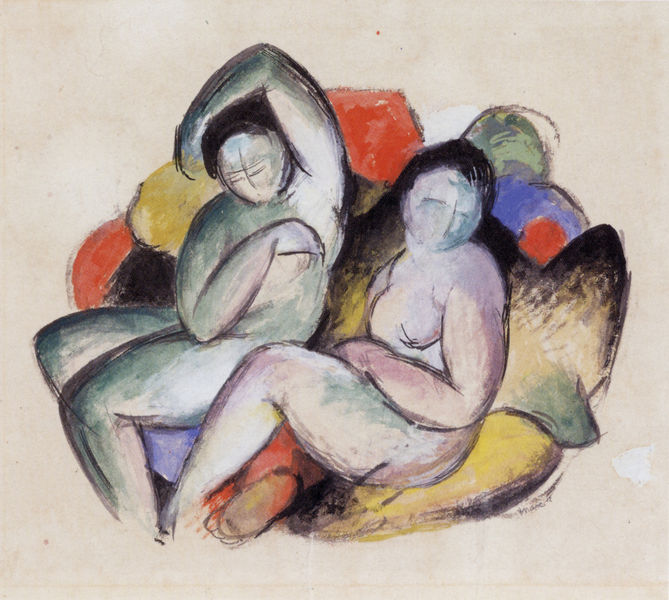
Titel: Zwei weibliche Akte
Künstler: Franz Marc
Institution: (Privatbesitz)
Schlagwörter: akt, blau, fuß, gemälde, körper, nackt, weiß, akte, aquarell, frauen, gelb, grün, kubismus, menschen, sitzen, braun, brust, bunt, damen, frau, grau, haar, kreide, köpfe, schwarz, skizze, zeichnung, rot, expressionismus, gesichter, arm, arme, haare, pose, sitzend, paar, personen, rosa, kinder, rund, beine, bewegen, sofa, liegen, zwei, haltung, studie, abstrakt, farben, modern, farbe, formen, lila, füsse, kissen, dick, weiblich, nackte, couch, ellenbogen, knie, geschwister, kurven, expressionistisch, kohle, form, mollig, franz, gestalten, entspannt, geometrisch, caoch, graugrün, fusssohle, sohle, müde, gesichtslos, matisse, kratzen, räkeln, franz marc, marc, expressionisms, srme, po, lazy